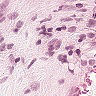
Metastatic tissue present: no